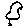
Label: bird